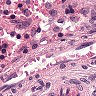
Metastatic tissue present: no